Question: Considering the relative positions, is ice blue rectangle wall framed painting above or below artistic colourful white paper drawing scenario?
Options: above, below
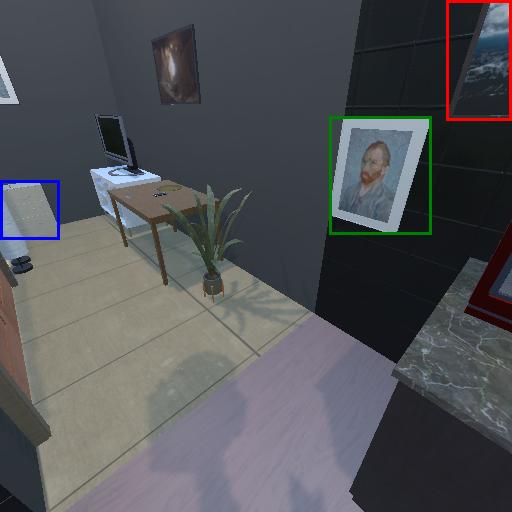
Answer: above